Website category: university
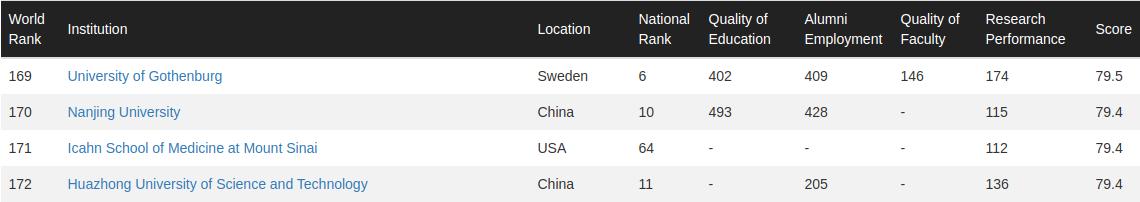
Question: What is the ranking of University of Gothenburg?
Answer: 169

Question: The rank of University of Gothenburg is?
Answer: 169

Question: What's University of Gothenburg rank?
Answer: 169

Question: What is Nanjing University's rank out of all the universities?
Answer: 170

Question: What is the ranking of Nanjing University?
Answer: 170

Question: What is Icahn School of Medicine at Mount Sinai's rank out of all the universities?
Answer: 171

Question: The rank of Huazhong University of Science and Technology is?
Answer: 172

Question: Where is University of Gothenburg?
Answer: Sweden

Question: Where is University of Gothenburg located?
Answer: Sweden

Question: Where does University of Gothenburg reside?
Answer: Sweden

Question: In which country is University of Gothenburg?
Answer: Sweden

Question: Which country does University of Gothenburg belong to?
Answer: Sweden

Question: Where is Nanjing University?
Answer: China

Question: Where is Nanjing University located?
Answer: China

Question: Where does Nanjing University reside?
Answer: China

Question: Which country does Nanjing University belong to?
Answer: China

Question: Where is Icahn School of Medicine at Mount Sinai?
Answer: USA

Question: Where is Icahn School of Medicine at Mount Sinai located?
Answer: USA

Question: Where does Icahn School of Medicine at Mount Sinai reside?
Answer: USA

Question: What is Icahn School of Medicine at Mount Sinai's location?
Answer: USA

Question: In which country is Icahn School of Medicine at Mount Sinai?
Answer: USA

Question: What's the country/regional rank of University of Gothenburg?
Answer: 6

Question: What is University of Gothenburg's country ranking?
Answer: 6

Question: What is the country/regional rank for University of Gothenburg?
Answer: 6

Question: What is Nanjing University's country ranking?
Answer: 10

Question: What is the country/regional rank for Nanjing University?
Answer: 10

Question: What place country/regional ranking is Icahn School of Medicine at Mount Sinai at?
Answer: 64

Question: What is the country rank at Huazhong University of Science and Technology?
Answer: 11

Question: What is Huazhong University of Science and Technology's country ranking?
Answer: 11

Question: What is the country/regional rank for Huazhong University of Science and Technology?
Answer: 11

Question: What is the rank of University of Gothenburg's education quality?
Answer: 402

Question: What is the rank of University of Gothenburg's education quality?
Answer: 402

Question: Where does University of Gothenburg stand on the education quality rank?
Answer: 402

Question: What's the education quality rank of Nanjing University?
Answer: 493

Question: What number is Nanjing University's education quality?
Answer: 493

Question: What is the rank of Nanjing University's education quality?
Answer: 493

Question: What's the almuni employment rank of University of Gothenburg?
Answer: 409

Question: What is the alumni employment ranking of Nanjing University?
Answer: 428

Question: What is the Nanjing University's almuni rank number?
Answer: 428

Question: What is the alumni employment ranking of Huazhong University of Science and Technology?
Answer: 205

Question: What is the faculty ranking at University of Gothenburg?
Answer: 146

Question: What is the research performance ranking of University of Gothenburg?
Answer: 174

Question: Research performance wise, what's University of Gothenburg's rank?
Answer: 174

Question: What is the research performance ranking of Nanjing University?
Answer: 115

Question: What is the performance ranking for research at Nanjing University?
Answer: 115

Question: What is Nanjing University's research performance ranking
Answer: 115

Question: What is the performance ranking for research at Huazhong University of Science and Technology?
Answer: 136

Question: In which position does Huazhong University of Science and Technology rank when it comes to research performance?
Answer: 136

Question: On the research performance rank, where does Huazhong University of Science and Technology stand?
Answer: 136

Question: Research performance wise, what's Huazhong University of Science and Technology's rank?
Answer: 136

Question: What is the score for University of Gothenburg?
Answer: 79.5

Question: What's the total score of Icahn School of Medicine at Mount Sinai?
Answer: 79.4

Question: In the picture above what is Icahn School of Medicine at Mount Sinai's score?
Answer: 79.4

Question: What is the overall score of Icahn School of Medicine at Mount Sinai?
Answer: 79.4

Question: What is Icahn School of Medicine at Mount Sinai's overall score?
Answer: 79.4

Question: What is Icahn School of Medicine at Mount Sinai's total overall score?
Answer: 79.4

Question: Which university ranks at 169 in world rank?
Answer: University of Gothenburg

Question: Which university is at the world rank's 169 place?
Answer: University of Gothenburg

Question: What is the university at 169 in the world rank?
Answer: University of Gothenburg

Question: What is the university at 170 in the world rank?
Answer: Nanjing University

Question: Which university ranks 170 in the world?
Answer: Nanjing University

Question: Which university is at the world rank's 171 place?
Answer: Icahn School of Medicine at Mount Sinai

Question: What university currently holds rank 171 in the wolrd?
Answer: Icahn School of Medicine at Mount Sinai

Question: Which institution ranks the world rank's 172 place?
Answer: Huazhong University of Science and Technology